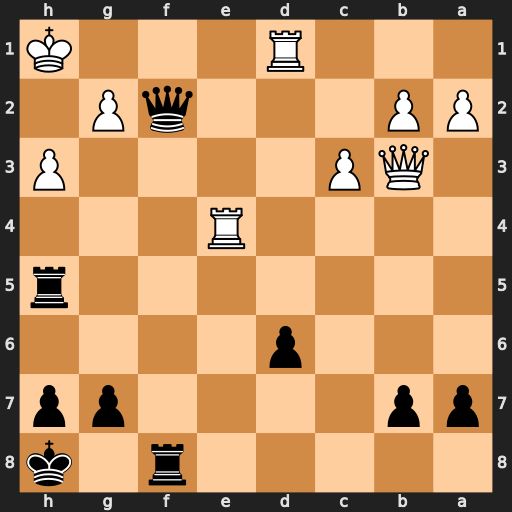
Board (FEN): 5r1k/pp4pp/3p4/7r/4R3/1QP4P/PP3qP1/3R3K
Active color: b
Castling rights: -
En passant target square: -
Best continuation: Rxh3+ gxh3 Qf3+